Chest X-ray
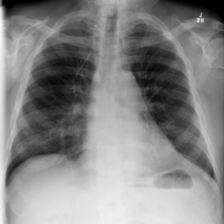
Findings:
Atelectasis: negative
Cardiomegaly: negative
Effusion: negative
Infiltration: negative
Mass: negative
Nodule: negative
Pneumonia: negative
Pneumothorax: negative
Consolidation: negative
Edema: negative
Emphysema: negative
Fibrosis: negative
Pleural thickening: negative
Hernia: negative